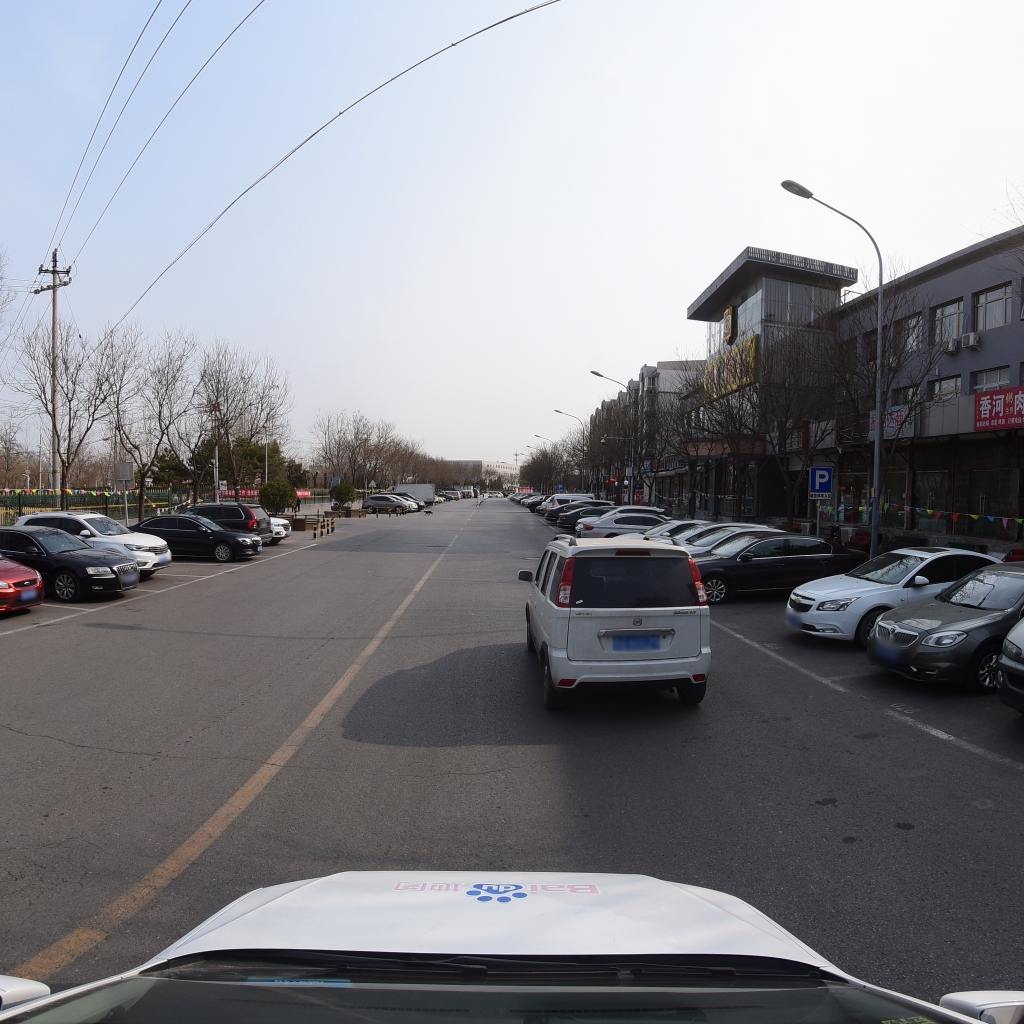
Region: Fengtai
Road damage annotations: manhole cover, alligator crack, transverse crack